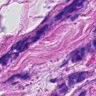
Metastatic tissue present: yes